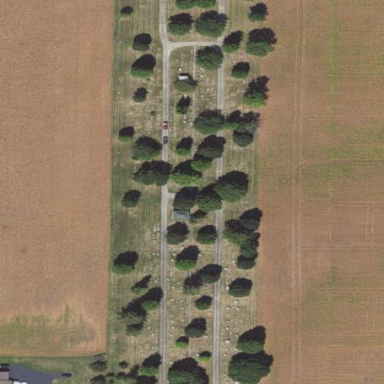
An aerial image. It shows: Grave yard.